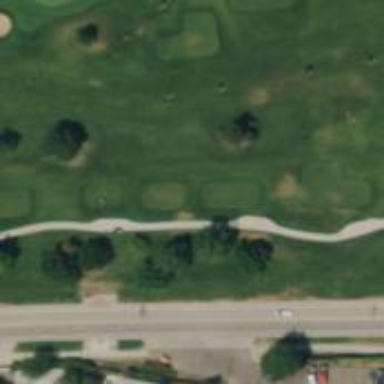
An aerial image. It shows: Path for golf carts.